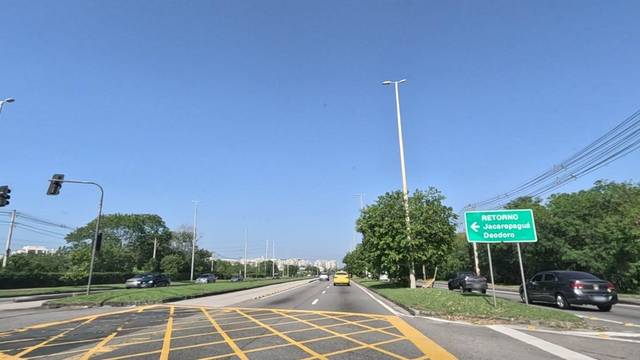
Region: Brazil
Coordinates: -22.995, -43.424